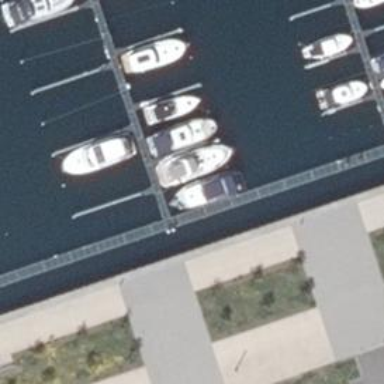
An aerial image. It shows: Man-made pier.